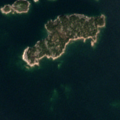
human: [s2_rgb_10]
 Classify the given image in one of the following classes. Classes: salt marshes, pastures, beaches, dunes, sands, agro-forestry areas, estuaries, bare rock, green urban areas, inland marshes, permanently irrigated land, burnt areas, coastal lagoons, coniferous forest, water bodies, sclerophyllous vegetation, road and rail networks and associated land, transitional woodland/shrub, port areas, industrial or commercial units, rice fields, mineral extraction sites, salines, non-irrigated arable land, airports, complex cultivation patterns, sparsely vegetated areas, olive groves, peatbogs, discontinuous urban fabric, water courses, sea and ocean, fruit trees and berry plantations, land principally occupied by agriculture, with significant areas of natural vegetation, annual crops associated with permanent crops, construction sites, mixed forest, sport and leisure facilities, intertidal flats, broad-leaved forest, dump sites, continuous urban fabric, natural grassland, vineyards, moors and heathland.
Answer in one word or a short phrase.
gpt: sea and ocean